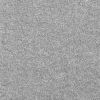
Atmospheric dust classification: dusty